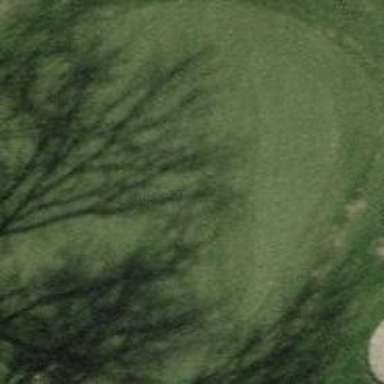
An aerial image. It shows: Green golf area with grass land use.